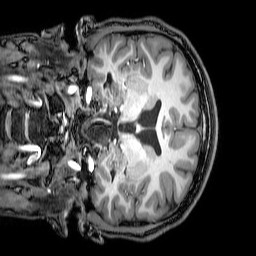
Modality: T1w
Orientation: coronal
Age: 21
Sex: male